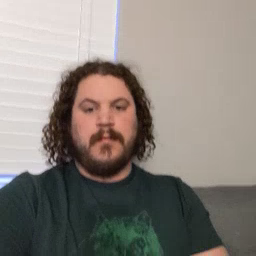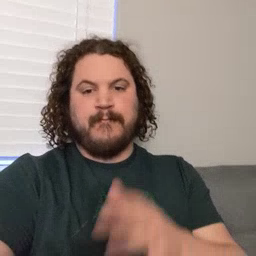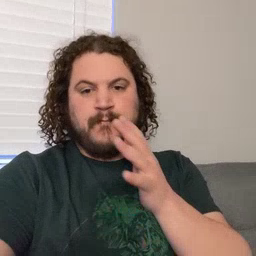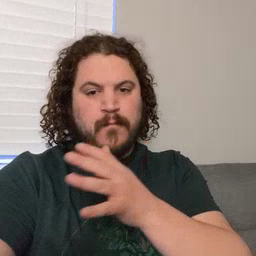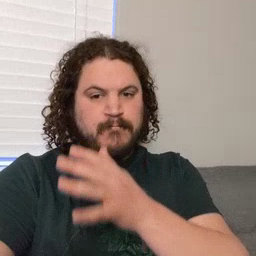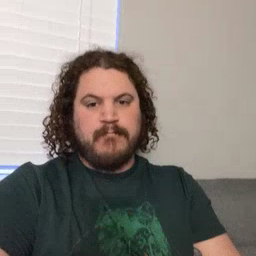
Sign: farm